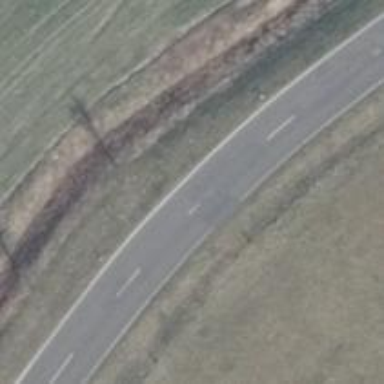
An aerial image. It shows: Tertiary road with asphalt surface.